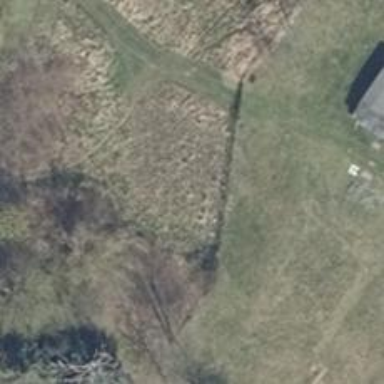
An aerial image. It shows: End of overhead line noted as Endmast.